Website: crate-barrel
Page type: stored-credit-cards
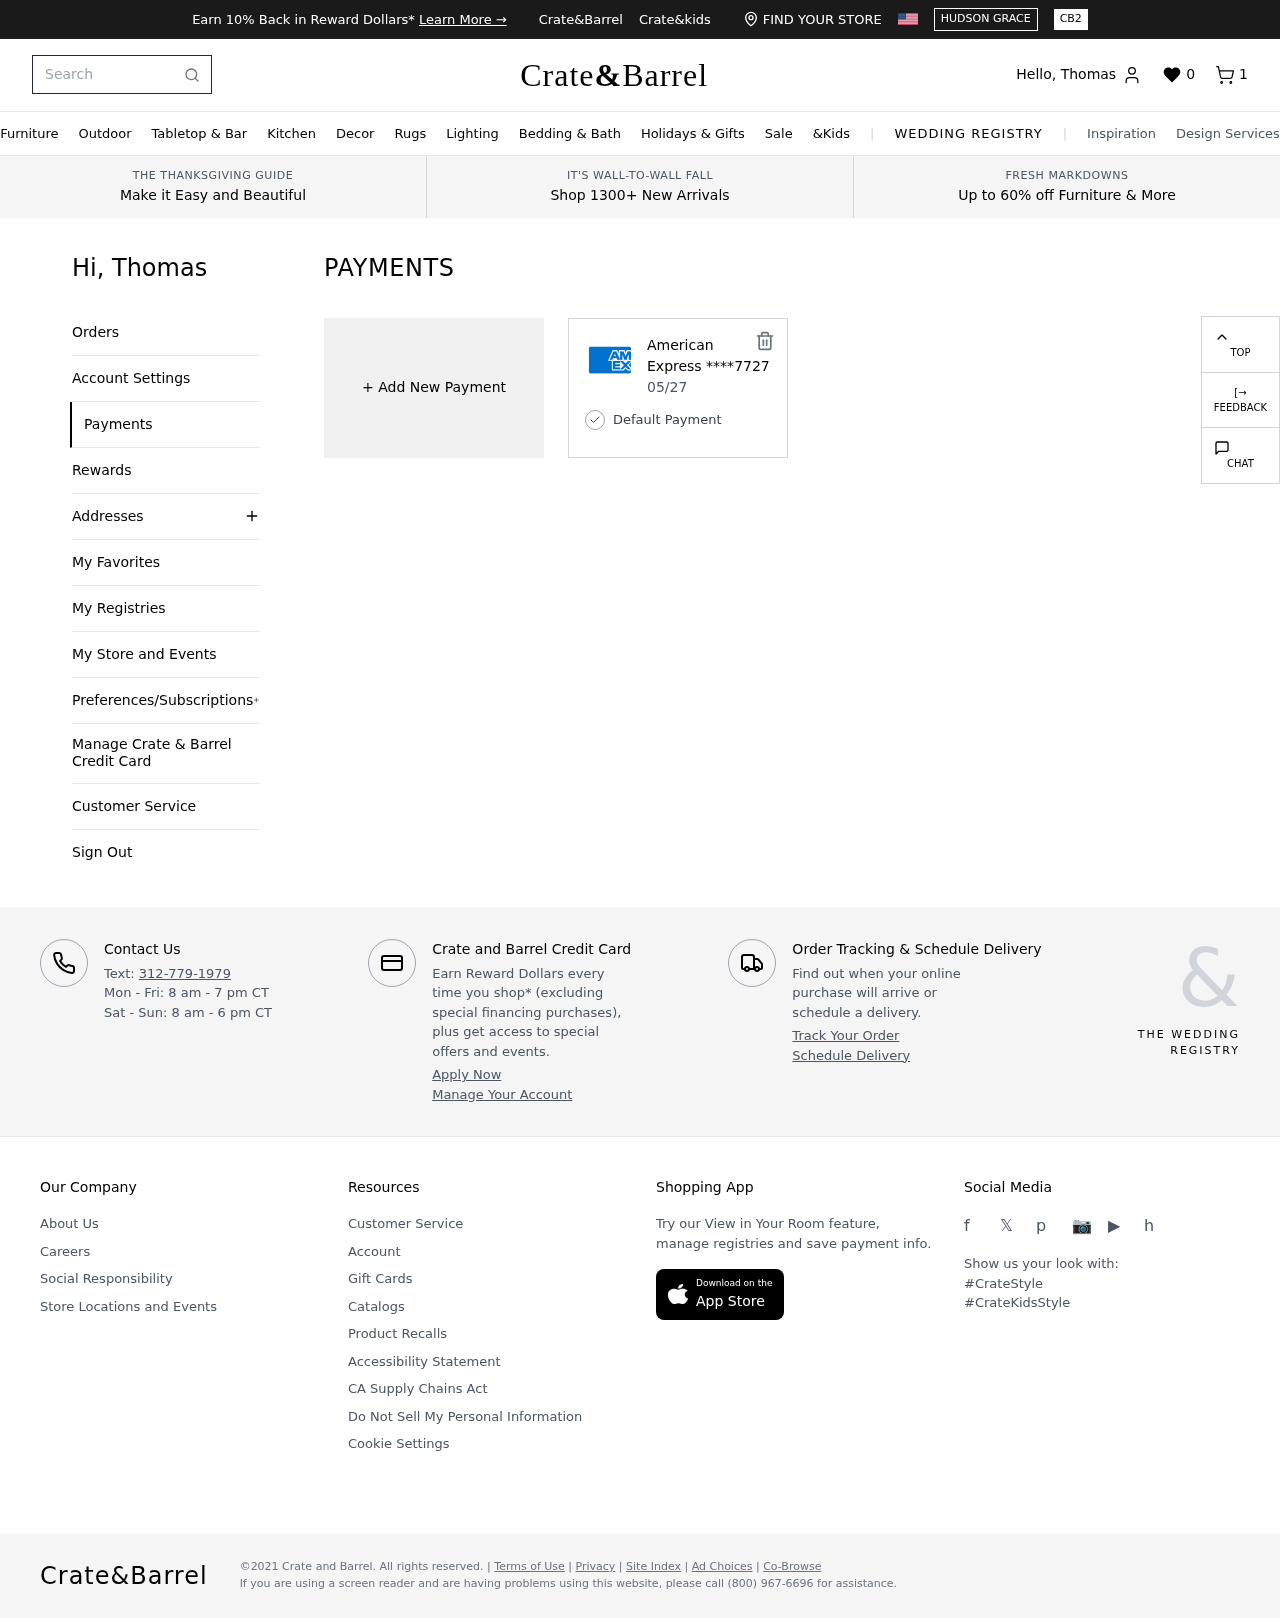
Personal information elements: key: PII_CARD_EXPIRY
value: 05/27
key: PII_CARD_LAST4
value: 7727
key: PII_CARD_TYPE
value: American Express
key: PII_FIRSTNAME
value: Thomas
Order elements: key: ORDER_NUM_ITEMS
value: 1
Search elements: key: HEADER_SEARCH
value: Search
Other elements: key: FAVORITES_COUNT
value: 0